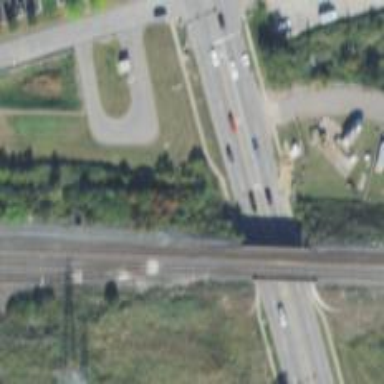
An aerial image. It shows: Railway bridge.